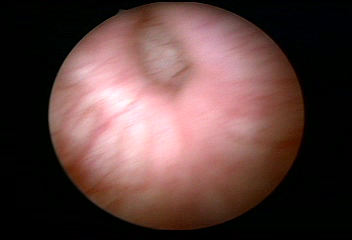
Modality: WLC
Class: Normal mucosa
Bladder cancer association: No